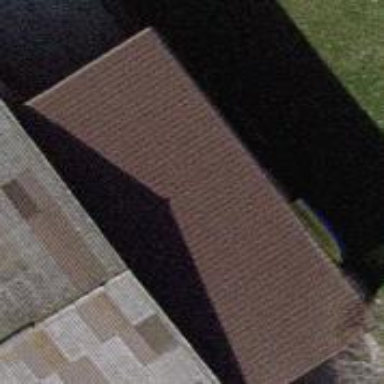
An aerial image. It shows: View of roof of building.